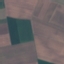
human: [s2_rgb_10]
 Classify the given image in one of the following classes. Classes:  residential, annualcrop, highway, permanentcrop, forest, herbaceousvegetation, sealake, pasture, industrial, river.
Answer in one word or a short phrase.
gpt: AnnualCrop